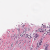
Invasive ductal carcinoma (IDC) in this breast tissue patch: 1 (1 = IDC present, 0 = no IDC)